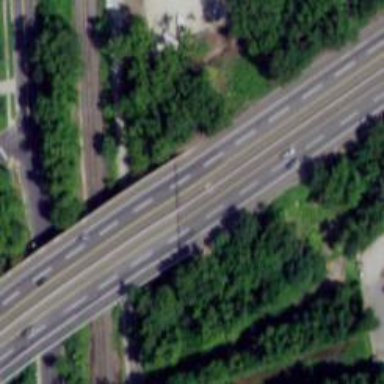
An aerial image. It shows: Urban freeway expressway bridge crossing over the motorway.